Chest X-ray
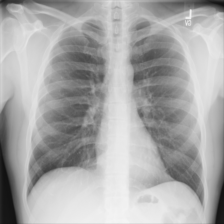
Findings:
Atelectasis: negative
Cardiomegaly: negative
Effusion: negative
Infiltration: negative
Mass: negative
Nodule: negative
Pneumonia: negative
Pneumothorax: negative
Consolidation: negative
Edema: negative
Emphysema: negative
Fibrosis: negative
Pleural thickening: negative
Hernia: negative